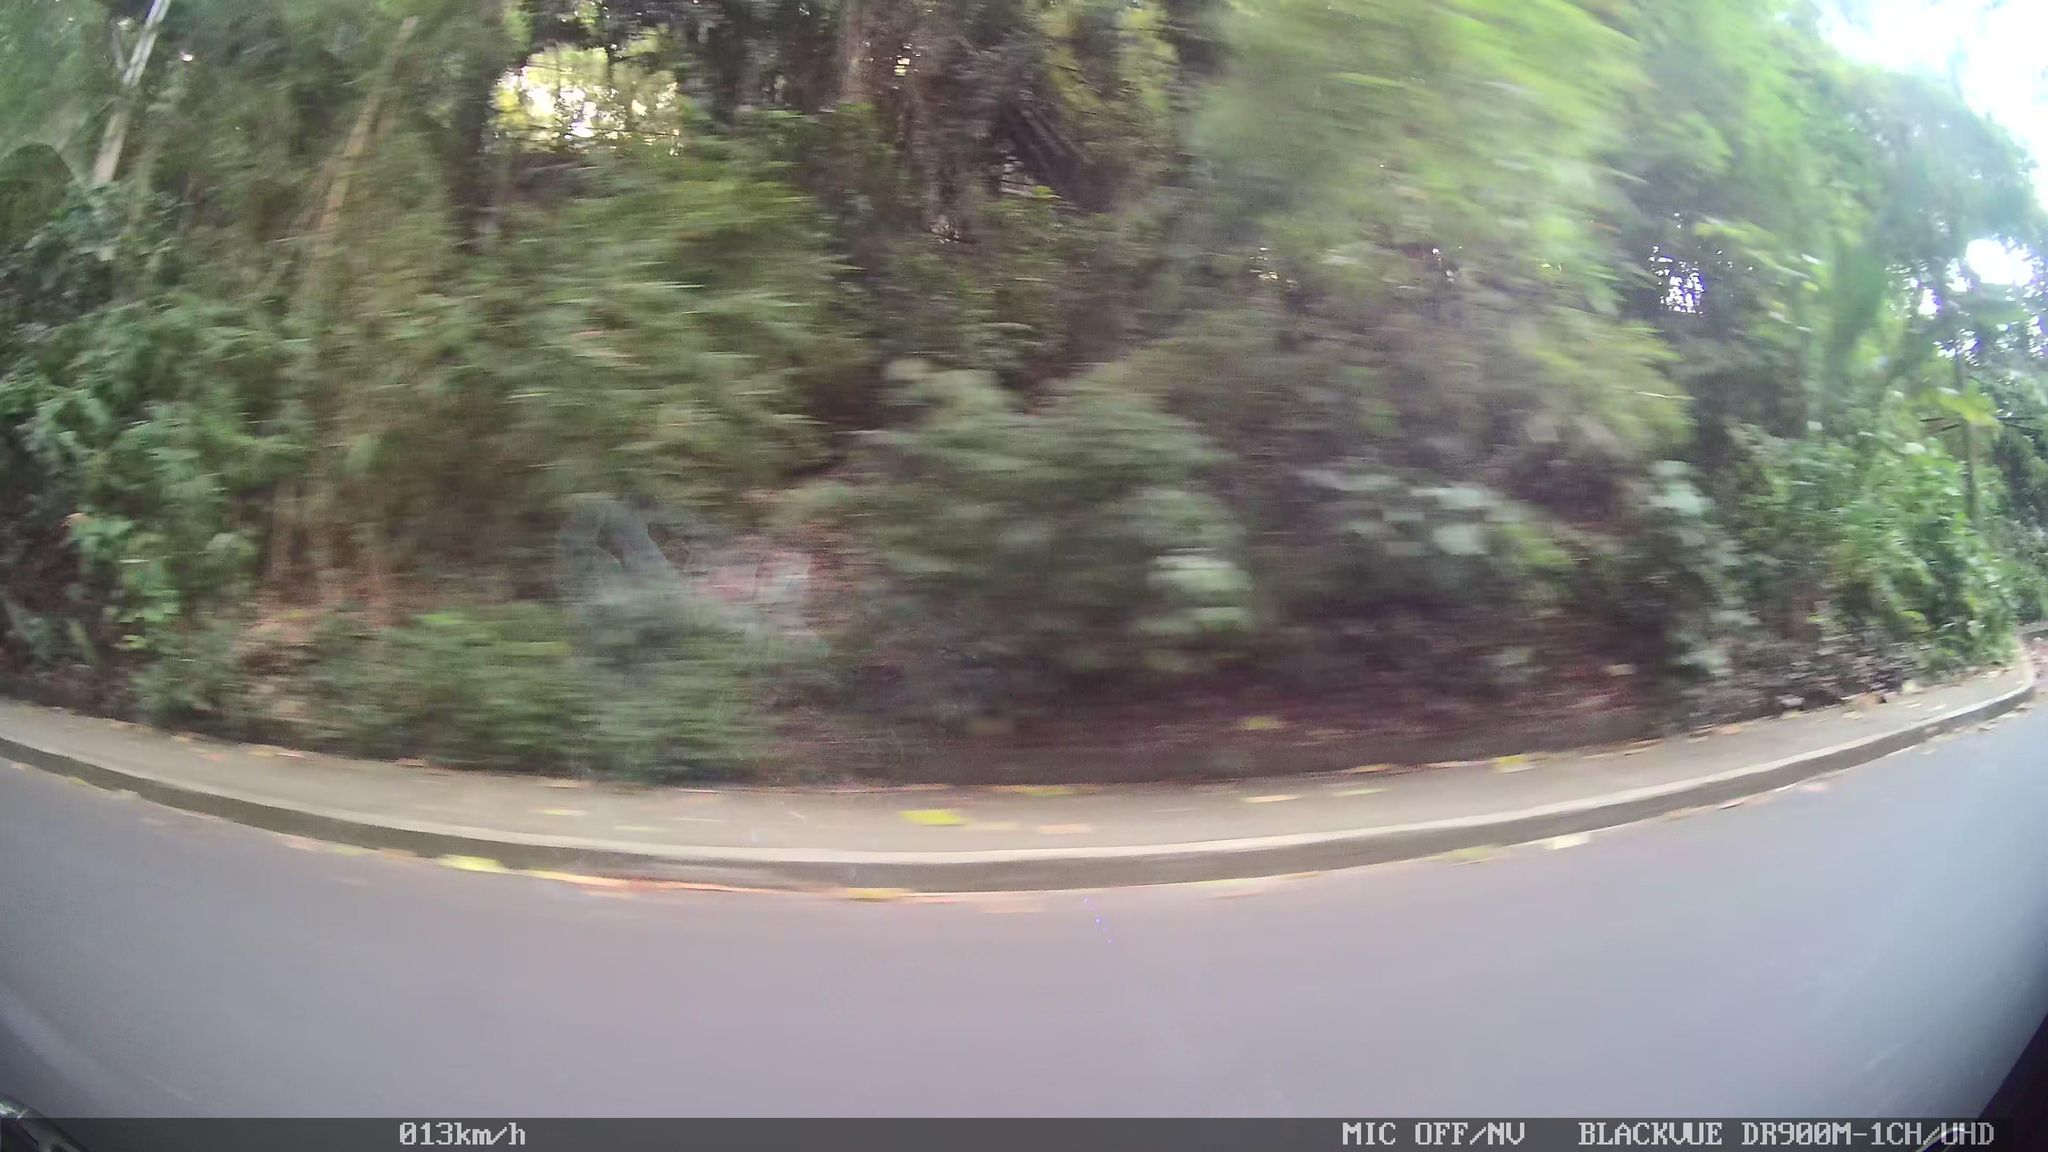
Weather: clear
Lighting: day
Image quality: slightly poor
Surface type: driving surface
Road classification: path, pedestrian
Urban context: urban centre
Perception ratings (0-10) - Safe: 0.5, Lively: 2.2, Beautiful: 9.54, Boring: 4.03, Depressing: 5.92, Wealthy: 1.3